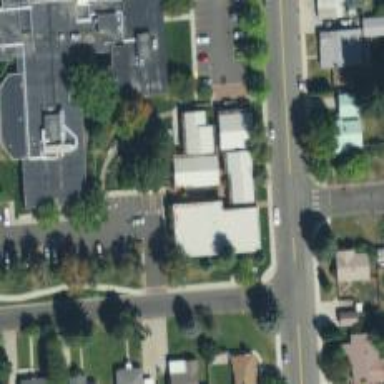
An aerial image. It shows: Healthcare clinic.